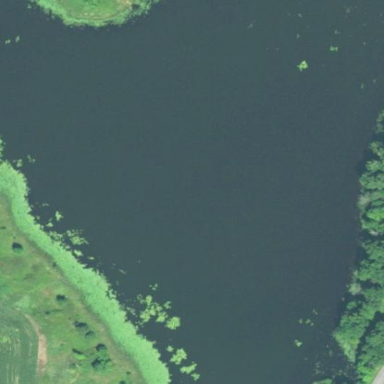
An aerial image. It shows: Lake with natural water.